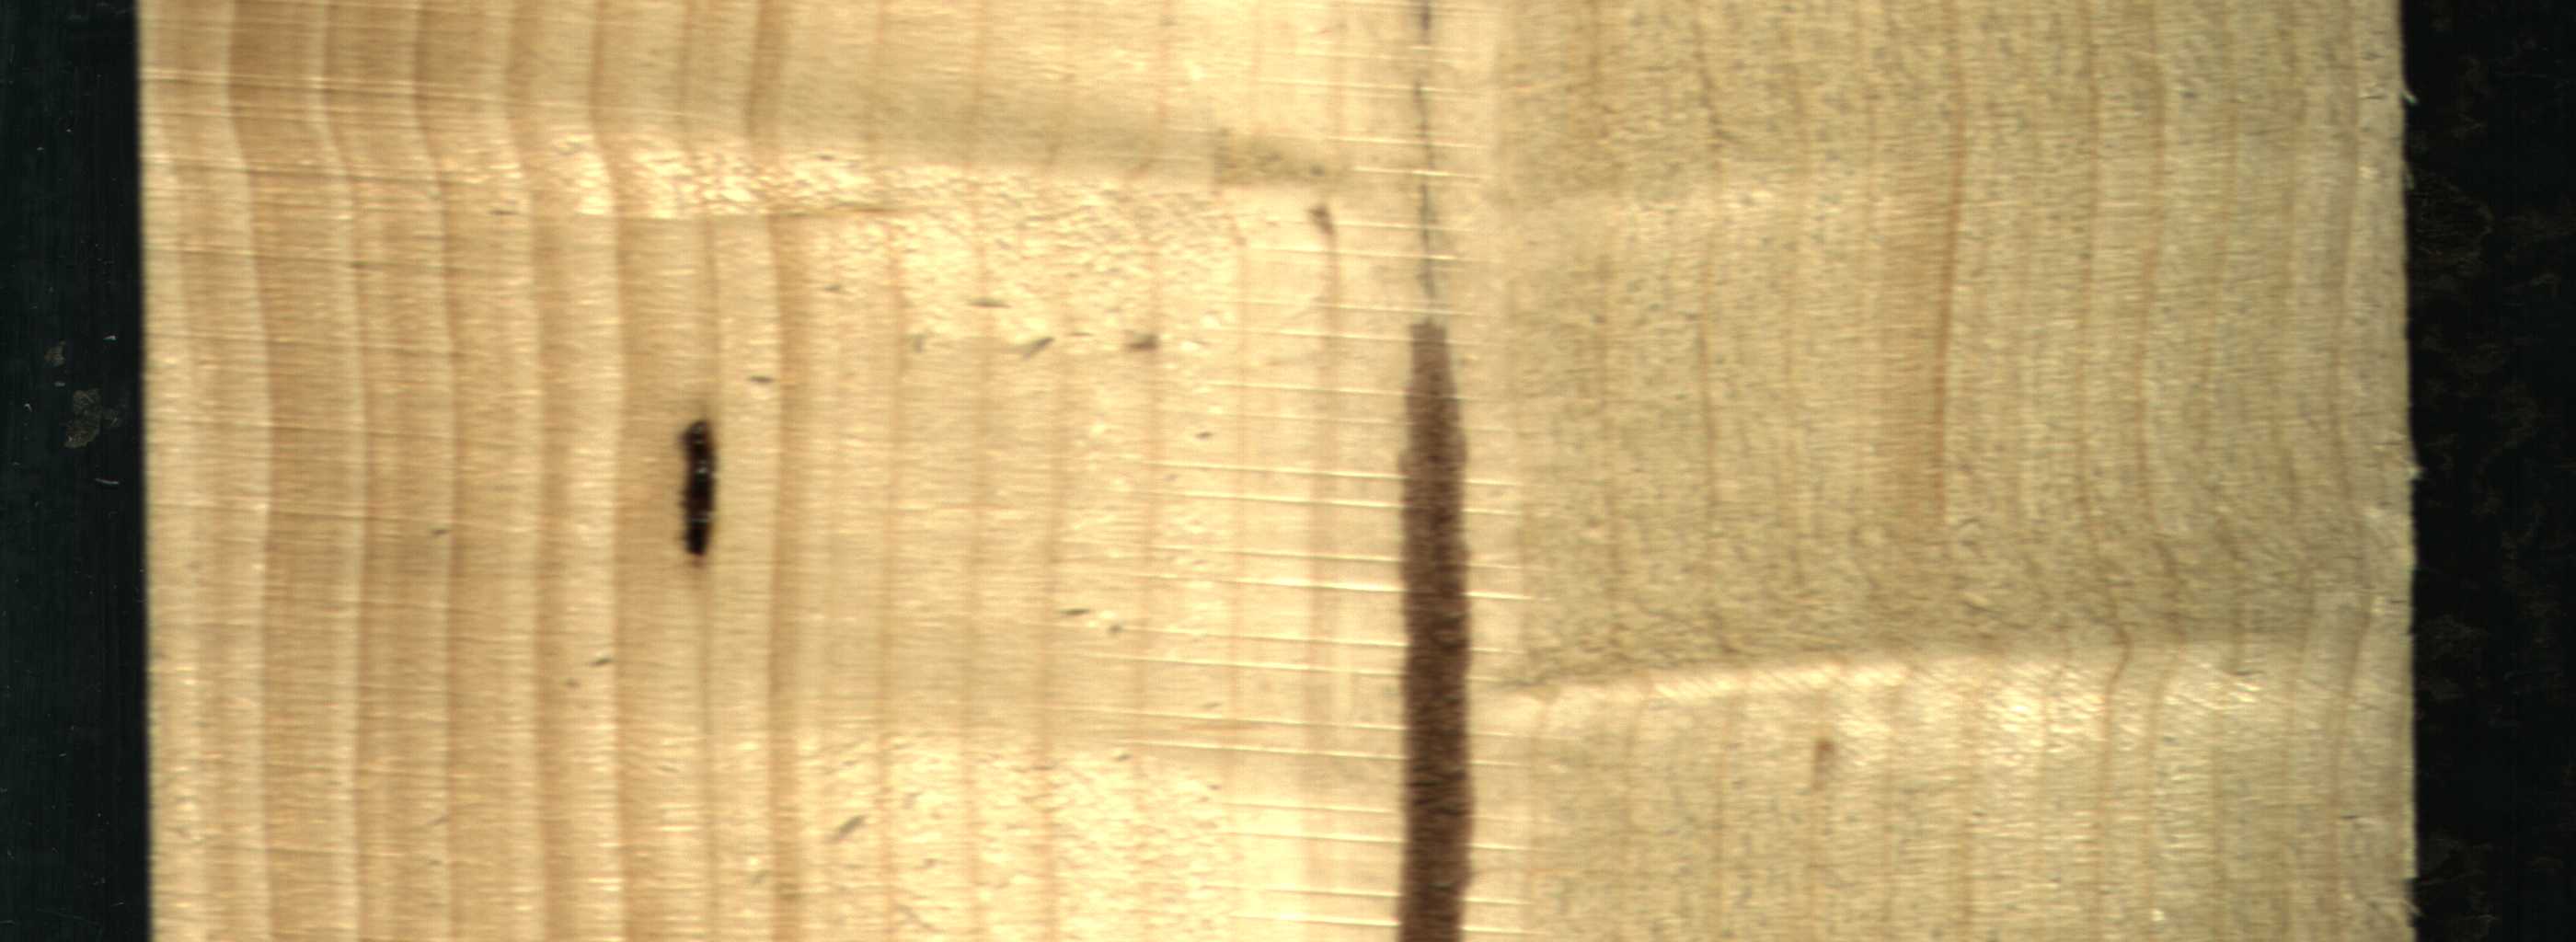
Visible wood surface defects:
Marrow
resin
Crack